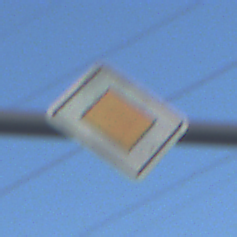
Verkehrszeichen: Vorfahrtsstrasse
Umgebung: Outdoor, Nature
Tageszeit: Dawn
Wetter: Clear
Licht: Natural
Jahreszeit: NotSpecified
Kontrast: LowContrast